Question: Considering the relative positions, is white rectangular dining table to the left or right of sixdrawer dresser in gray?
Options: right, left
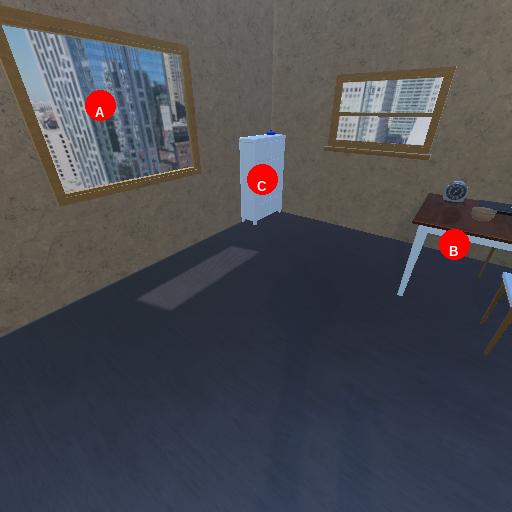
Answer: right